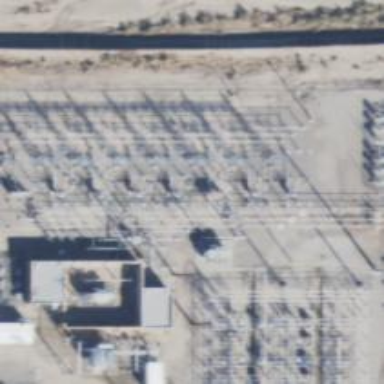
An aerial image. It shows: Switch used for power control.